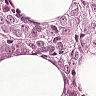
Metastatic tissue present: yes